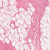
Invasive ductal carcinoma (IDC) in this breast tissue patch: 0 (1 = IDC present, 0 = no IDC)